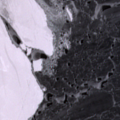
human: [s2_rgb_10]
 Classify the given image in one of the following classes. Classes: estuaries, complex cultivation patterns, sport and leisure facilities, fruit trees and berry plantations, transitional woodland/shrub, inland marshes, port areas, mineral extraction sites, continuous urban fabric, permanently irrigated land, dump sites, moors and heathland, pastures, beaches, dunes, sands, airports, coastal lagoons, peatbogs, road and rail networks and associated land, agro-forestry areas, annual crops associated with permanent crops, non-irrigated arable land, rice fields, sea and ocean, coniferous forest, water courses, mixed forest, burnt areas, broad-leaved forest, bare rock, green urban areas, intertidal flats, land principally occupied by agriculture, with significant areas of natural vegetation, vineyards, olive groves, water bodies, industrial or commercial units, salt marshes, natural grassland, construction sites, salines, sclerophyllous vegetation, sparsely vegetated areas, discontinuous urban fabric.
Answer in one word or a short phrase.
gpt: sea and ocean